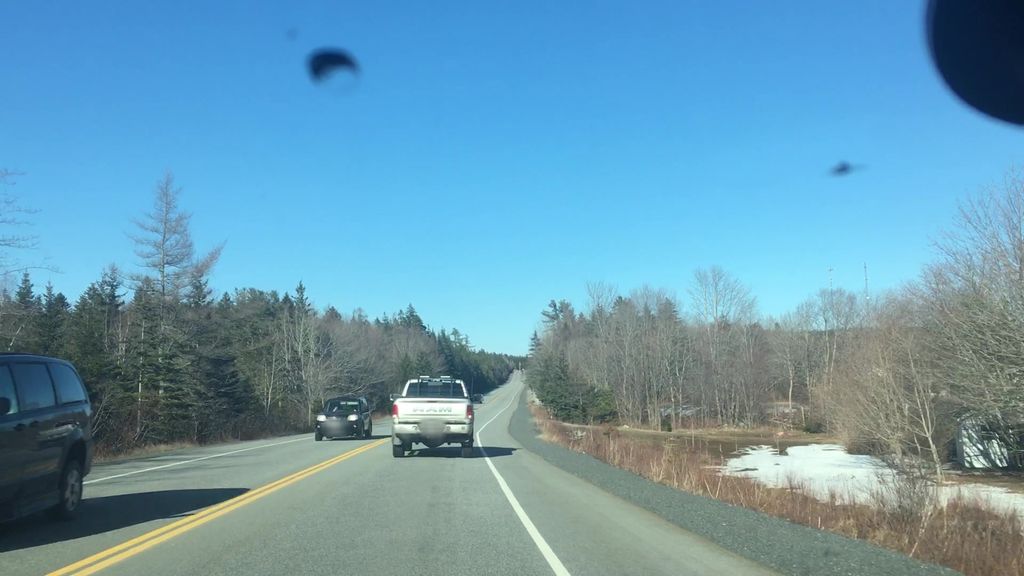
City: halifax